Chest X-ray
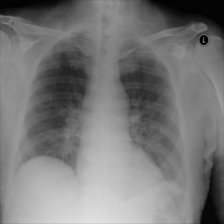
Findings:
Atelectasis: negative
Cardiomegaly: negative
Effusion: negative
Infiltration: negative
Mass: negative
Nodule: positive
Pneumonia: negative
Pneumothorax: negative
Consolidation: negative
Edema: negative
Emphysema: negative
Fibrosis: negative
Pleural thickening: negative
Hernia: negative